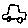
Label: car